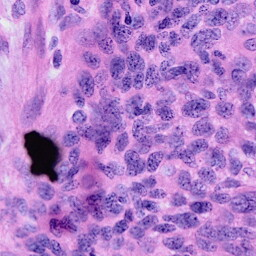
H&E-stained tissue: Cervix